Question: This is a plot from a <URL>.

- -
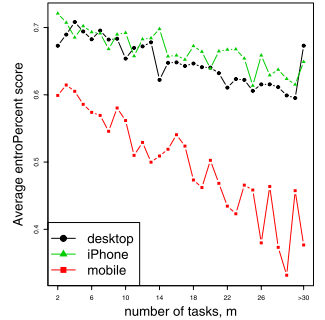
Answer: You could probably achieve this type of plot with several different plotting packages. To get something similar in matplotlib, try setting up the markers as follows:
'''
import numpy as np
import matplotlib.pyplot as plt
# random data to stand in
x1 = 0.8+0.1*np.random.rand(25)
x2 = 0.3+0.2*np.random.rand(25)
# customise the marker properties
plt.plot(x1, color='g', marker='s', mec='w', mfc='g', mew='3', ms=8)
plt.plot(x2, color='b', marker='s', mec='w', mfc='b', mew='3', ms=8)
plt.show()
'''
See the <URL> docs for more information on the properties that you can modify.